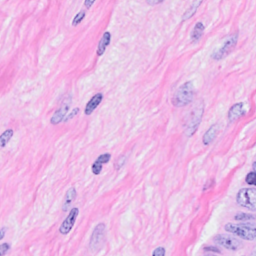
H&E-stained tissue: Breast